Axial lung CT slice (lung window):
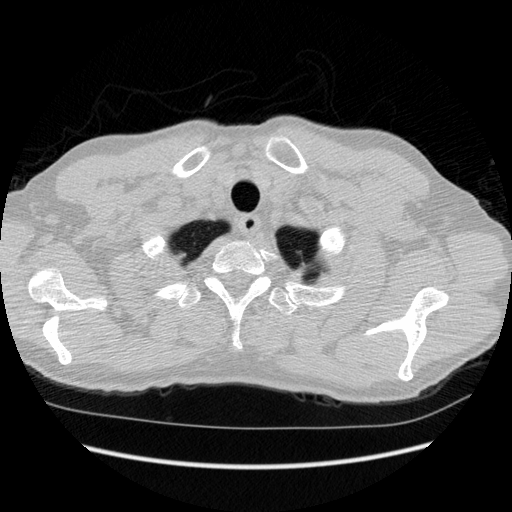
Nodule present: no